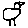
Label: bird